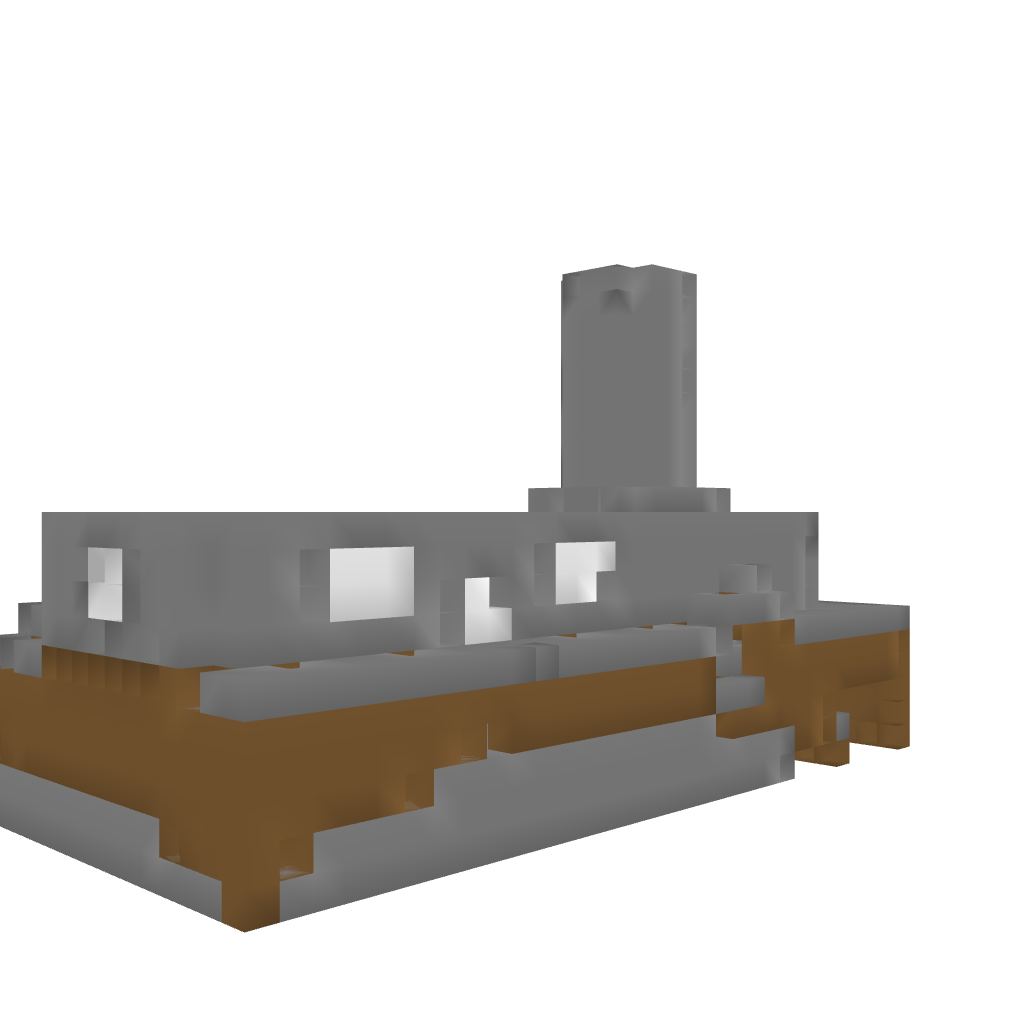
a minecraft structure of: Working Bacon Factory good quality a lot of earth